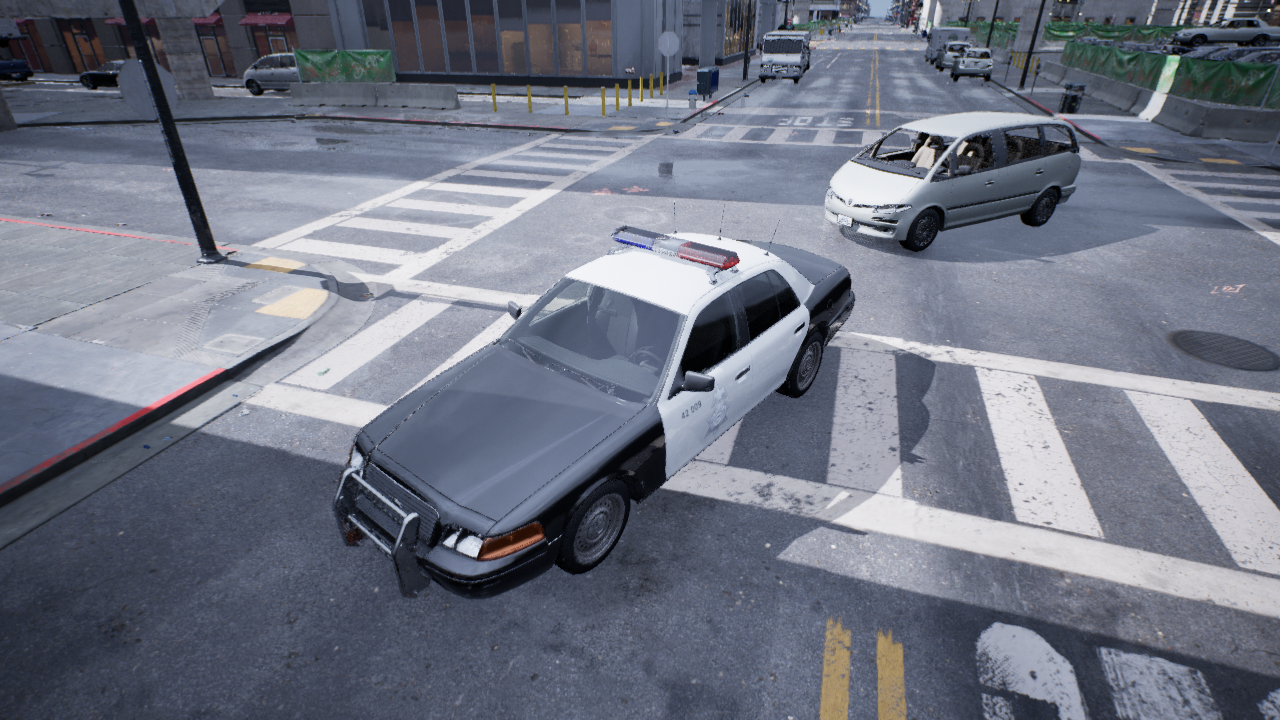
Venue: intersection
Lighting: overcast
Vehicle rig: sedan